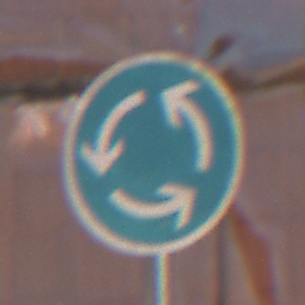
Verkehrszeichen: Kreisverkehr
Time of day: MorningAfternoon
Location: Outdoor (Nature)
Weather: Clear
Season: Summer
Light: Natural